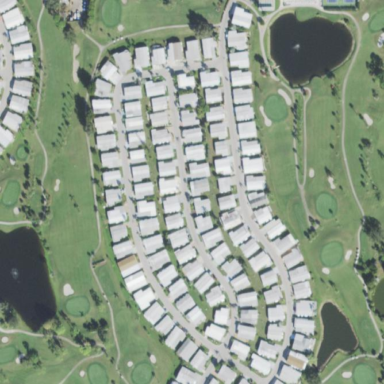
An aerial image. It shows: Golf course.